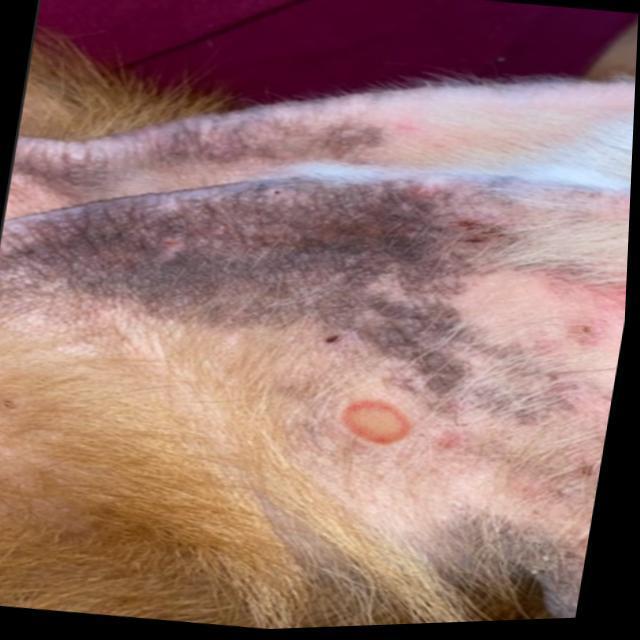
Canine ringworm (Dermatophytosis) — fungal infection caused by Microsporum or Trichophyton. Presents with circular alopecia, scaling, crusting, and broken hairs.